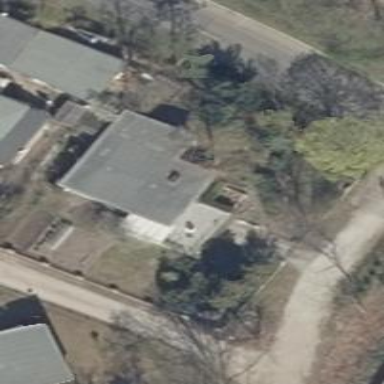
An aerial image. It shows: House with flat roof.